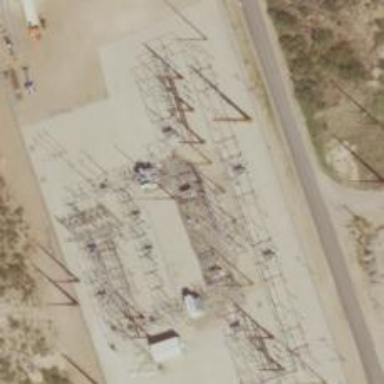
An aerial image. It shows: Switch used for power control.